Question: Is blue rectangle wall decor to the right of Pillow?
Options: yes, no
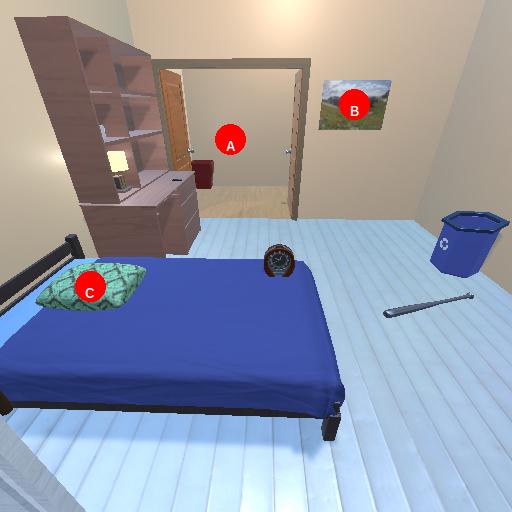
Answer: yes